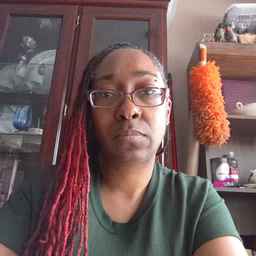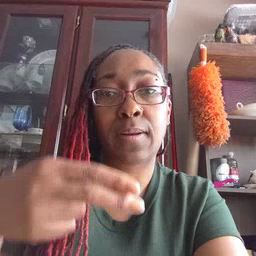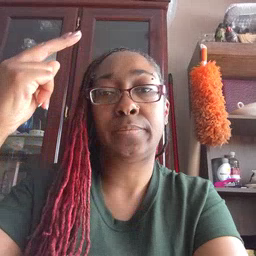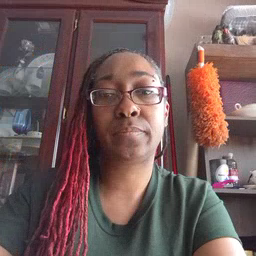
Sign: high